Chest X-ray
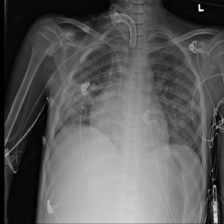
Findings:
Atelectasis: negative
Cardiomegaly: positive
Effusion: negative
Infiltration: positive
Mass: negative
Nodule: negative
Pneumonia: negative
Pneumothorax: negative
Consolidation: negative
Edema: negative
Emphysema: negative
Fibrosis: negative
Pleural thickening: negative
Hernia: negative